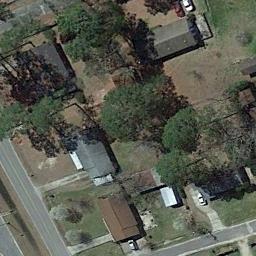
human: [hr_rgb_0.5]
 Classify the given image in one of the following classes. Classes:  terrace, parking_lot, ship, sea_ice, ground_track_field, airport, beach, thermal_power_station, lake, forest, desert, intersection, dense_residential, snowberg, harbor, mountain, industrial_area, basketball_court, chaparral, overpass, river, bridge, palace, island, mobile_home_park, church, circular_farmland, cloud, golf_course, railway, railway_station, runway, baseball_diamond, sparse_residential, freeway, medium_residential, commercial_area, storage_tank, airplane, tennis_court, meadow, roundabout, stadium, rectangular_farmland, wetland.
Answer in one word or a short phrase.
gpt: medium_residential